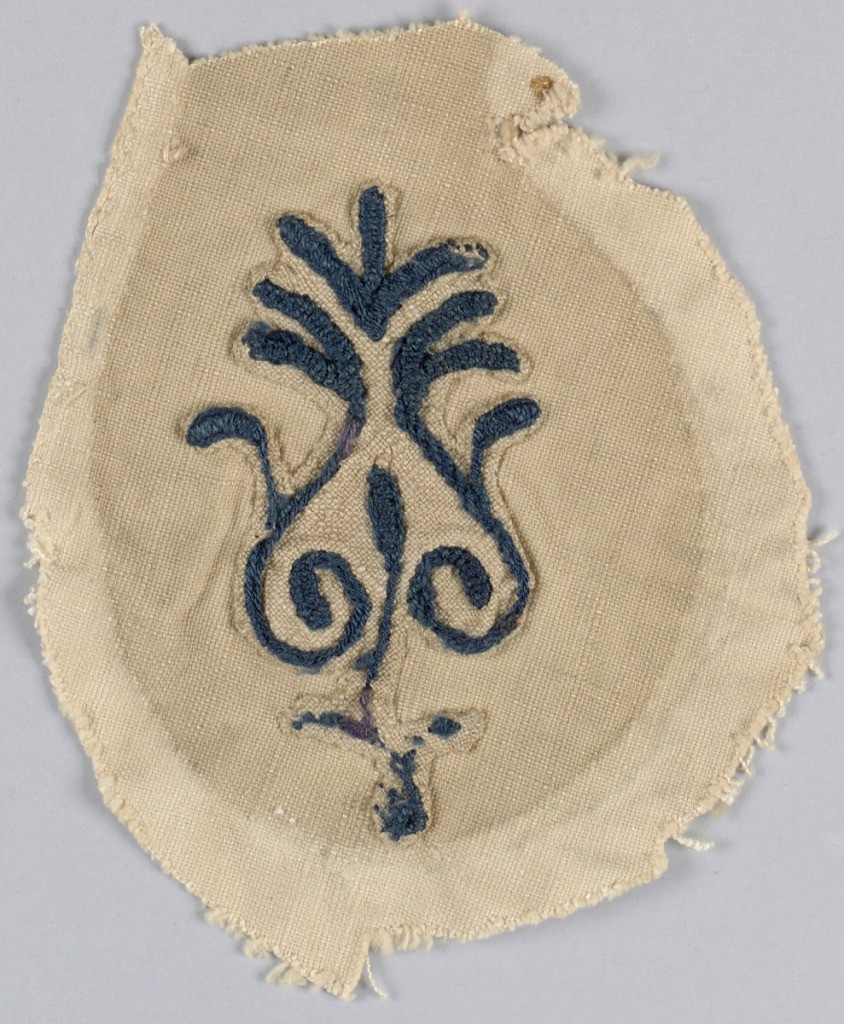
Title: Sleeve fragments
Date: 18th–19th century
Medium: wool, linen, cotton Technique: embroidered
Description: Fragments of embroidered sleeve in coarse linen worked in dark blue wool. Design shows bird with leaf spray in its beak and stylized floral forms. Pieces applied on coarse cotton.